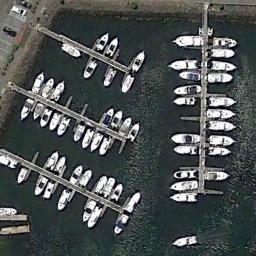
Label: harbor